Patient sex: M
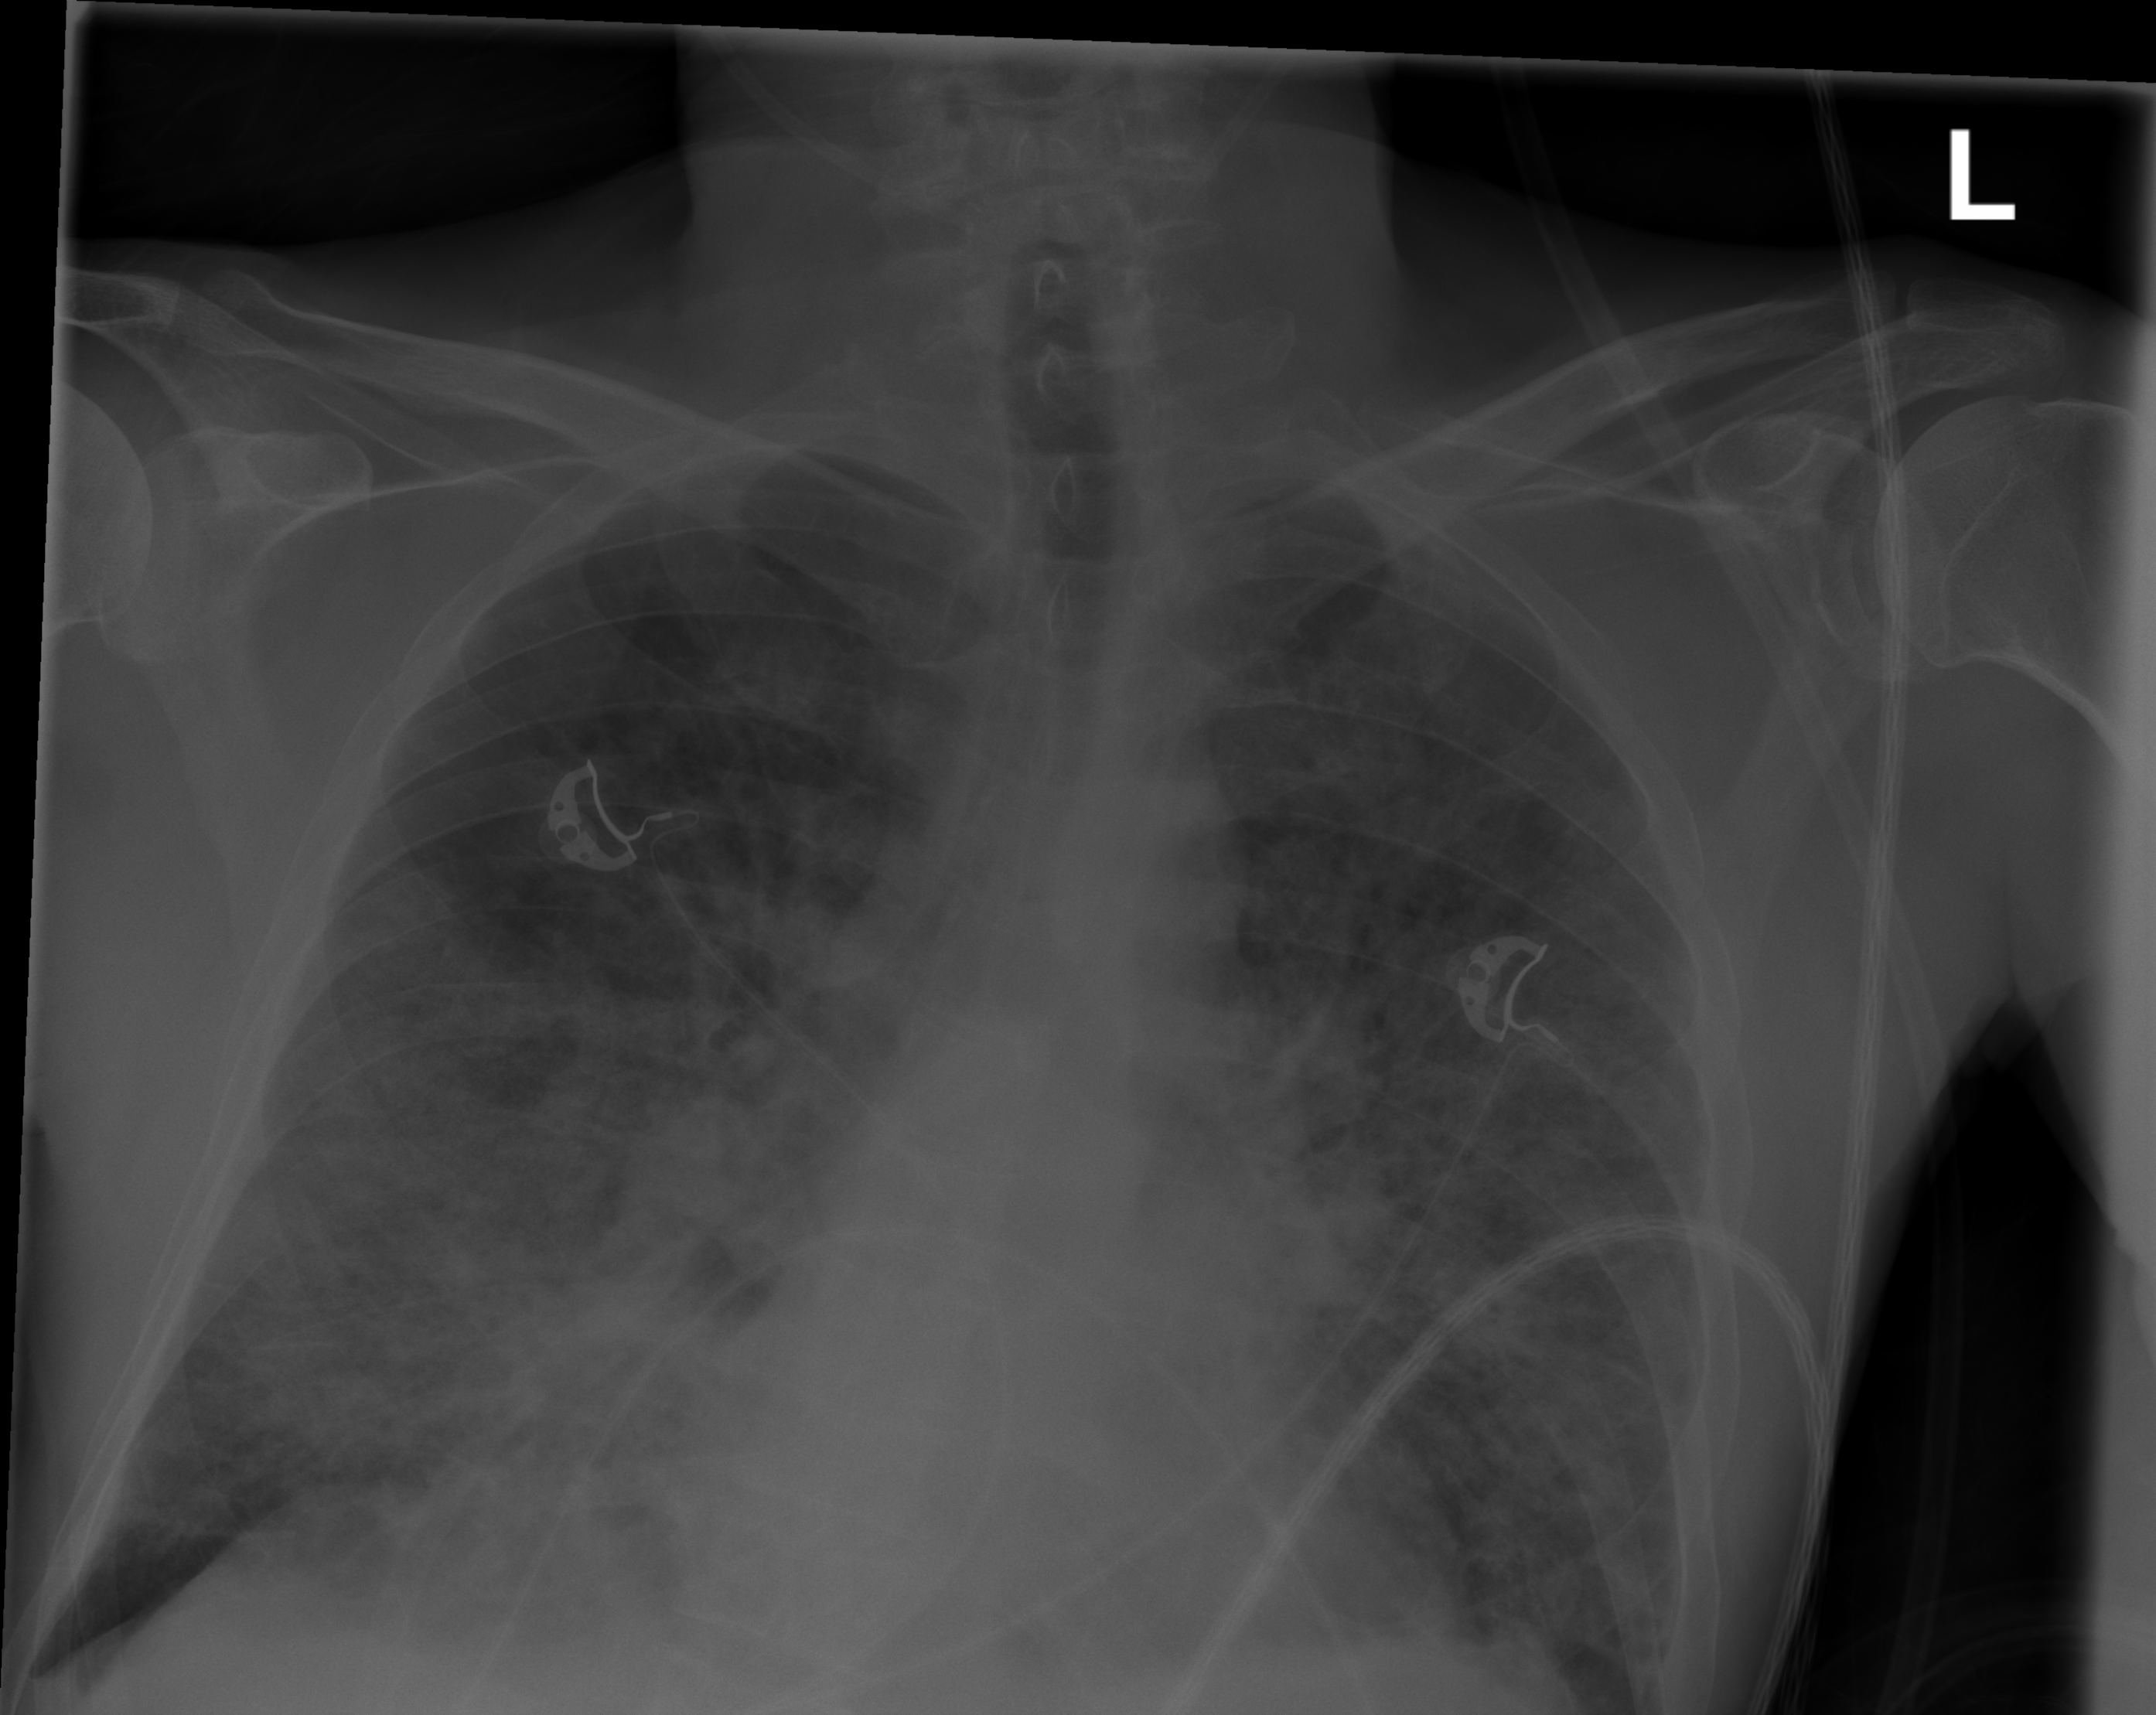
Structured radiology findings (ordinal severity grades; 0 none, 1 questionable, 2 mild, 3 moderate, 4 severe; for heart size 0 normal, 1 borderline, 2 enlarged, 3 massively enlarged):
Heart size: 0
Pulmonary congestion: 0
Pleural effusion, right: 0
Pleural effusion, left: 2
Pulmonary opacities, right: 3
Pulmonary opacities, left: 3
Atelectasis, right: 2
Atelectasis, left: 2